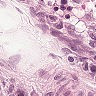
Metastatic tissue present: no